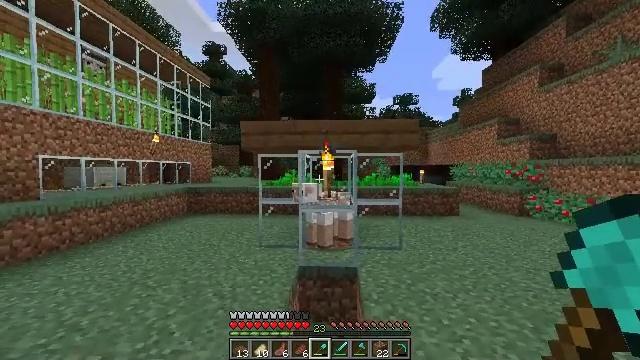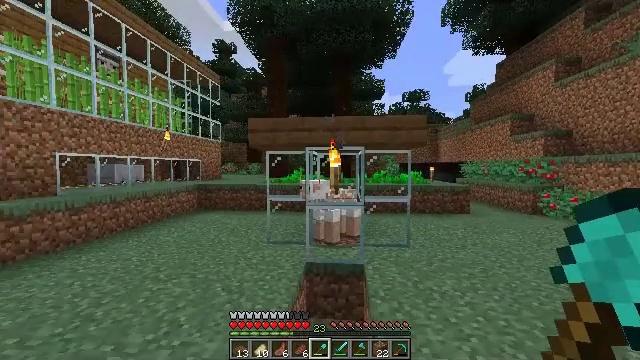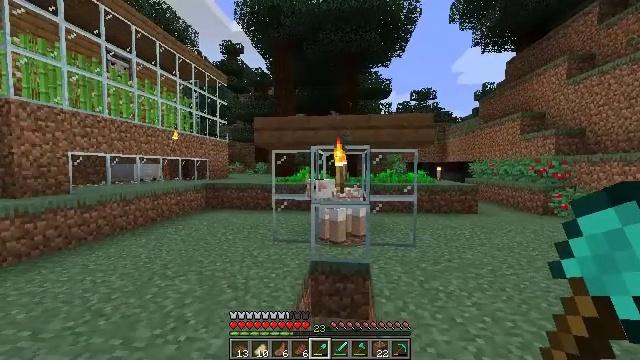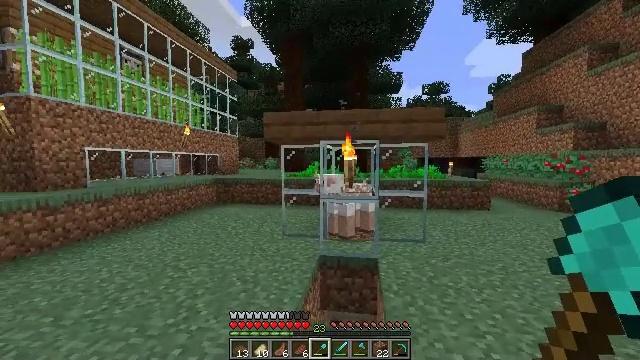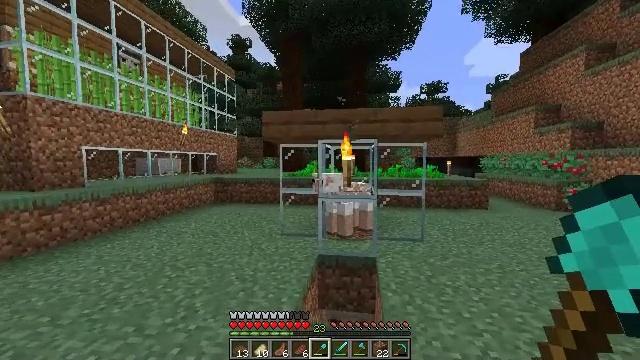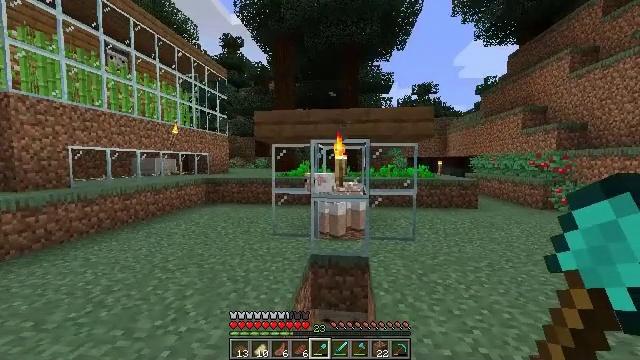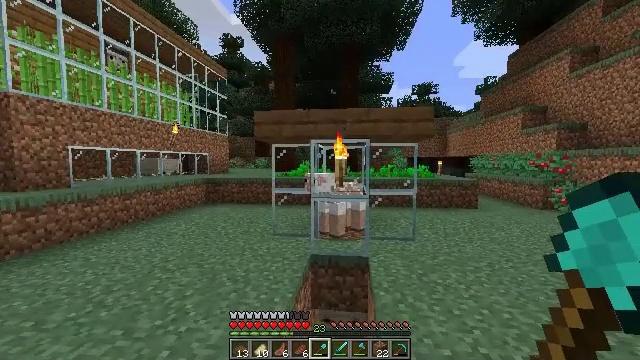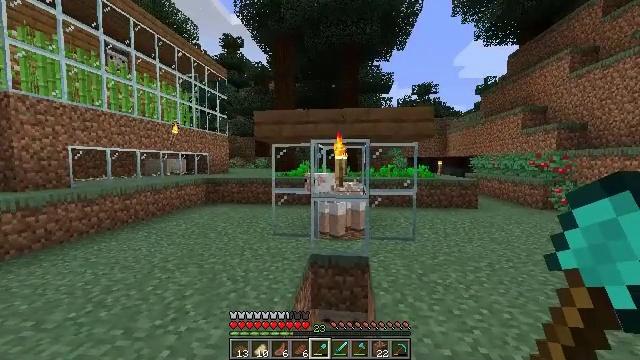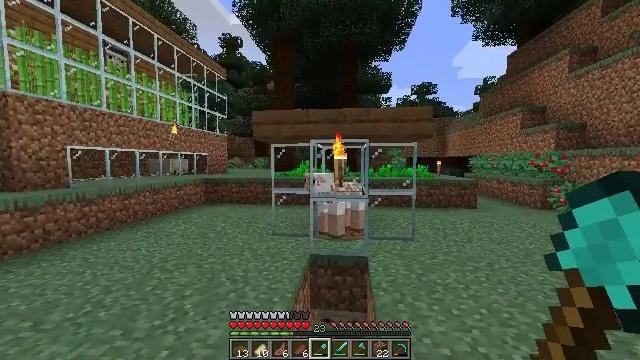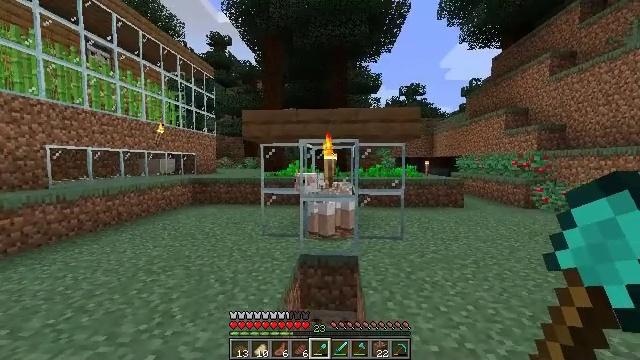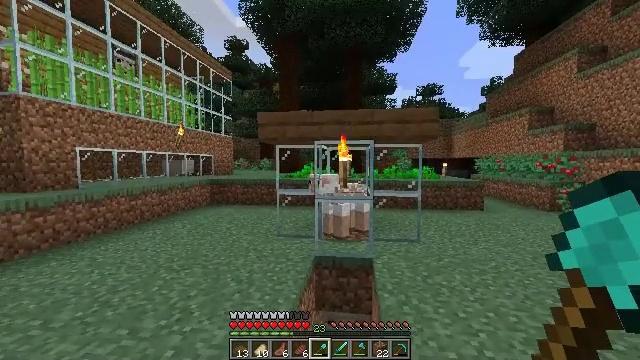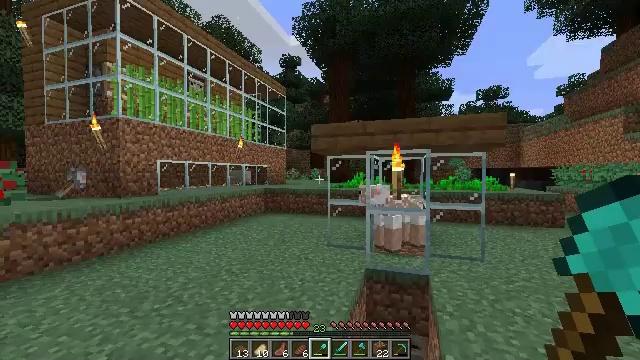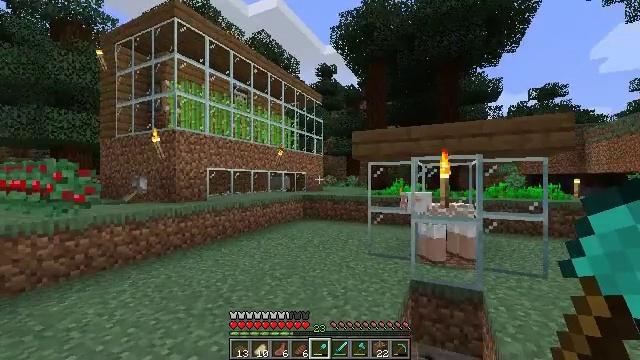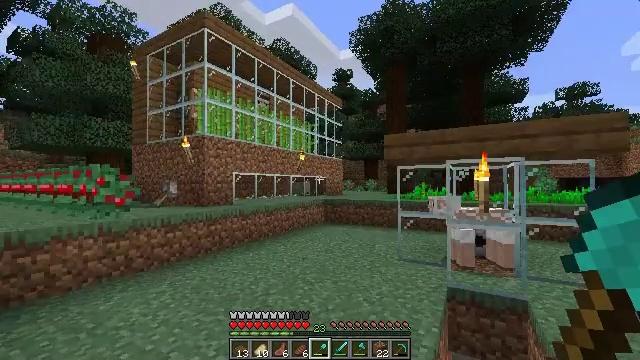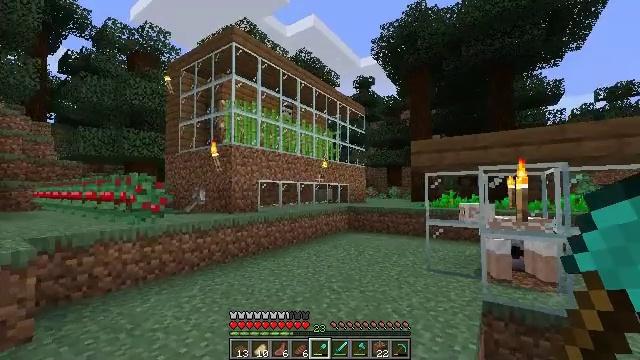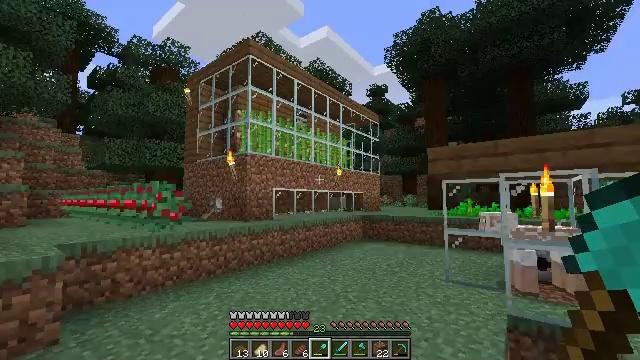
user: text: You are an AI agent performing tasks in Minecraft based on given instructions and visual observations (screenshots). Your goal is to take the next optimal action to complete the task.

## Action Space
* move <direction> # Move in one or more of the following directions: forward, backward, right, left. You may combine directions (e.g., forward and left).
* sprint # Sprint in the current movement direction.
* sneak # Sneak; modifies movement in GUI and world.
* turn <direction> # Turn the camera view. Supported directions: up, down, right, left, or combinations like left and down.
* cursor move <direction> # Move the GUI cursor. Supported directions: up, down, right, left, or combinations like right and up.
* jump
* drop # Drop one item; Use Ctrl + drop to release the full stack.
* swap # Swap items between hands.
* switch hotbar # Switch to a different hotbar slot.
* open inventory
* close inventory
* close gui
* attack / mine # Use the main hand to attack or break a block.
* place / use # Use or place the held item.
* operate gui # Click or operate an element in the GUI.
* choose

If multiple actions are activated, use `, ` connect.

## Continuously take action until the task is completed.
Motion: motion action
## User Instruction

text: Hunt animals.
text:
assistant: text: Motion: turn left
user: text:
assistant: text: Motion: turn left
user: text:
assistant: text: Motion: turn left and down
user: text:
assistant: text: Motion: no_op
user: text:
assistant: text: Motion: turn right
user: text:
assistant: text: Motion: no_op
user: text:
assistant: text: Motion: no_op
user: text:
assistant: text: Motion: no_op
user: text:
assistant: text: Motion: turn right
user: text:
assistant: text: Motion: turn left
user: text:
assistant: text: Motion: move left, turn left and up
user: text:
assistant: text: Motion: move left, turn left and up
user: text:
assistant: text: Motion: move left, turn left and up
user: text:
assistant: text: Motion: turn left and up
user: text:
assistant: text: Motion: turn left and up
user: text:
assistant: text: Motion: turn left and up
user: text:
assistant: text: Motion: turn left
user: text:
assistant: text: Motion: no_op
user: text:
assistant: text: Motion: no_op
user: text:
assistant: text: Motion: no_op
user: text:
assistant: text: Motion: no_op
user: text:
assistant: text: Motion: no_op
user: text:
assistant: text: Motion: no_op
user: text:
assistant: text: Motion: no_op
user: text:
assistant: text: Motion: no_op
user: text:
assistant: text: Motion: no_op
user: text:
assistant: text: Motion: no_op
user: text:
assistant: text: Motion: no_op
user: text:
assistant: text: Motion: no_op
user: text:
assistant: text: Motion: no_op